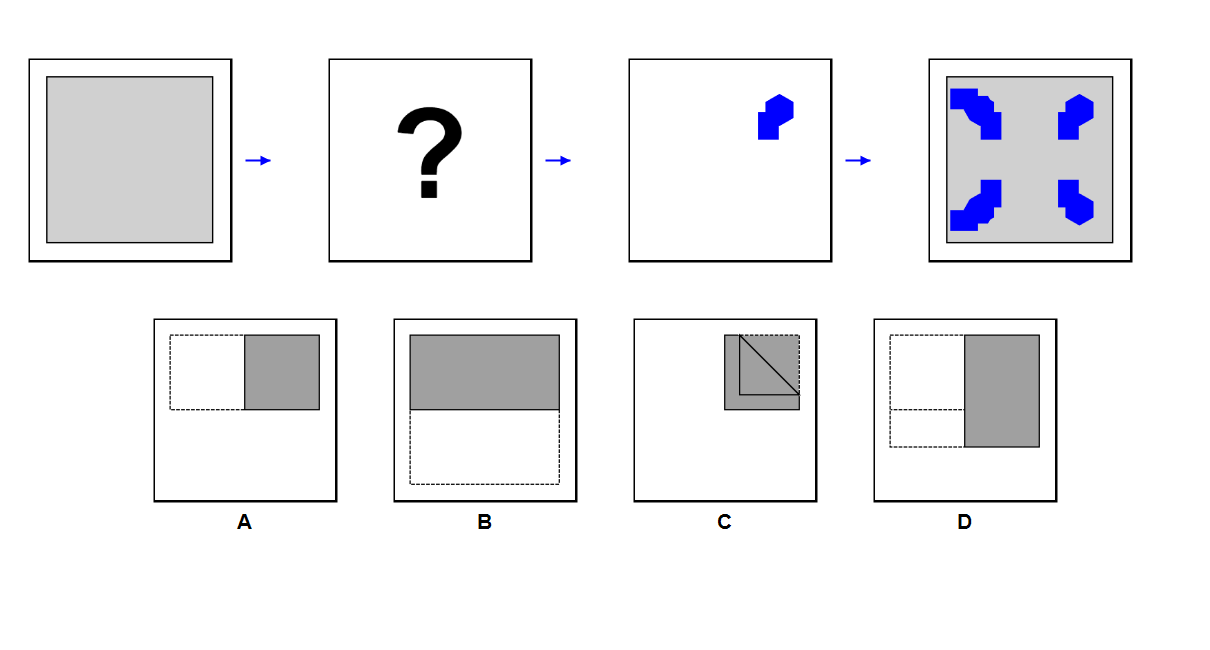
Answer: D